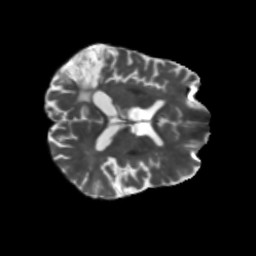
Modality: T2w
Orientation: axial
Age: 68
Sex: male
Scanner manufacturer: siemens
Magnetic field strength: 3 T
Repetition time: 5.47 s
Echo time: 0.0854 s